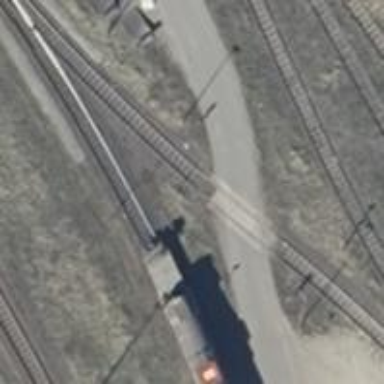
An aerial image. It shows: Railway level crossing.